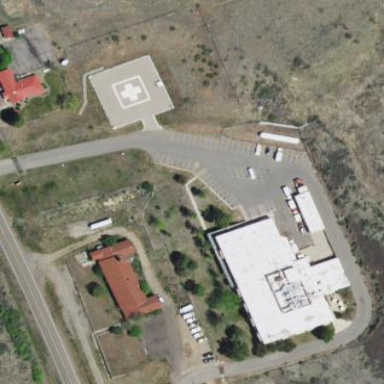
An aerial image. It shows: Hospital with helipad for emergency services.